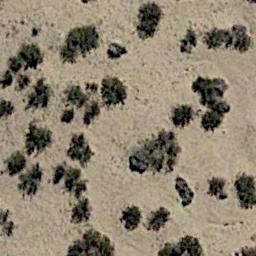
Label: chaparral